Field crop: maize
Growth stage: 2
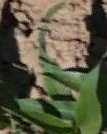
Species: maize